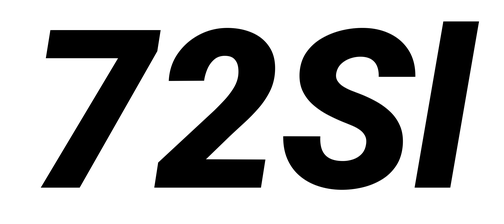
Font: Roboto-Italic_Black_Italic